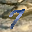
Label: 7